Field crop: tomato
Growth stage: 1
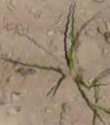
Species: cyperus